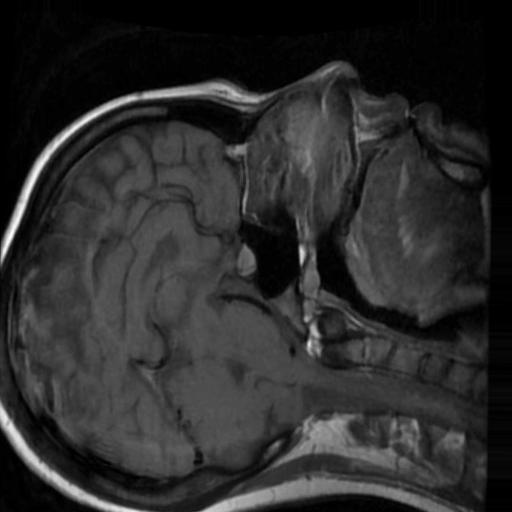
Label: brain_tumor